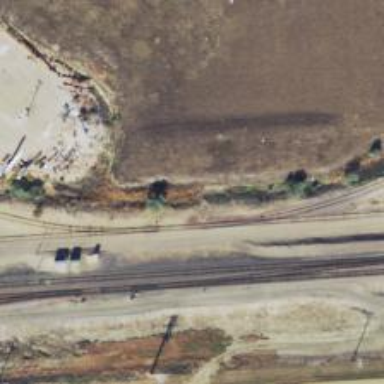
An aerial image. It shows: Rail spur service.